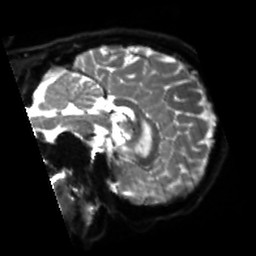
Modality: sbref
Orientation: sagittal
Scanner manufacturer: siemens
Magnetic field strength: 3 T
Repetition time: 4 s
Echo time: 0.0594 s